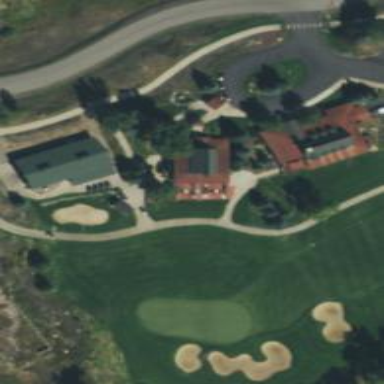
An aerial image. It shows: Path for both road and golf.